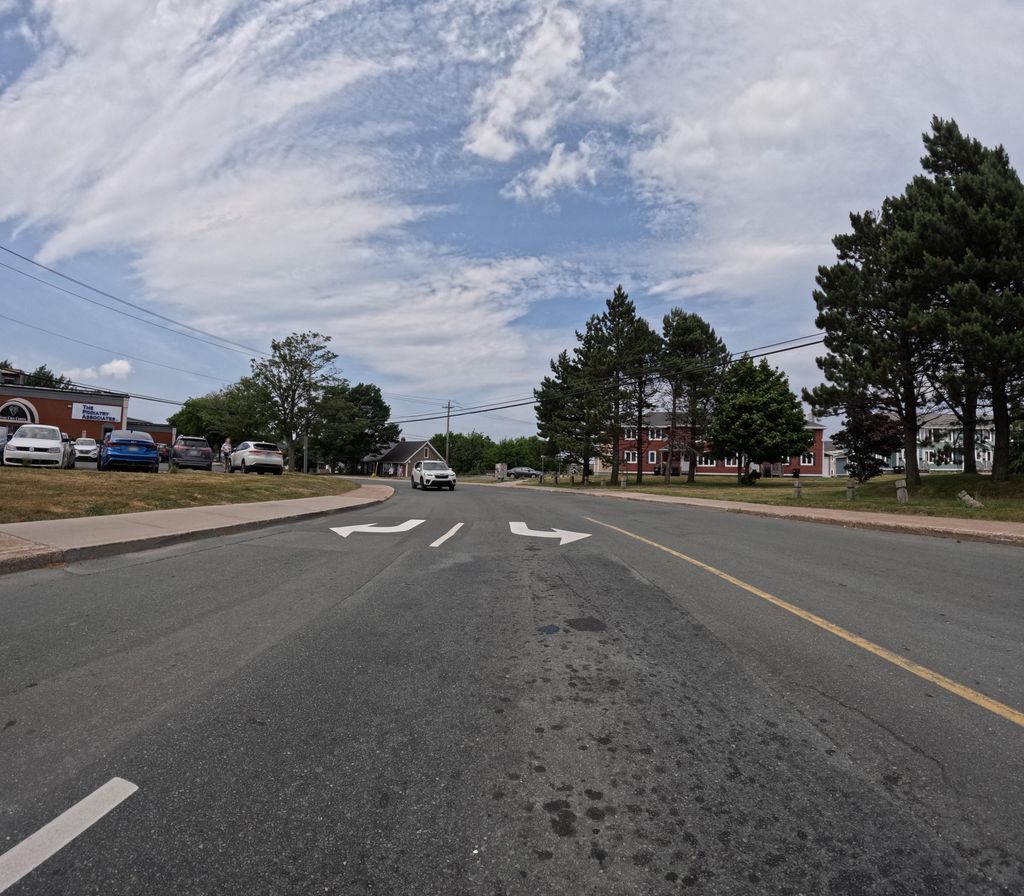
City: st_johns